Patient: sex M, age 42
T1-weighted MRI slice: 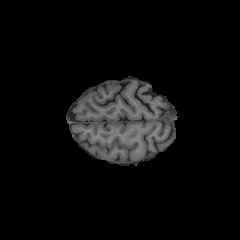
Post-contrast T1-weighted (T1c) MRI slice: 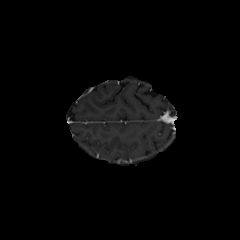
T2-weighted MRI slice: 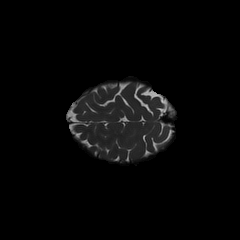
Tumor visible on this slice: no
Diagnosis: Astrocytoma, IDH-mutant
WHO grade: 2